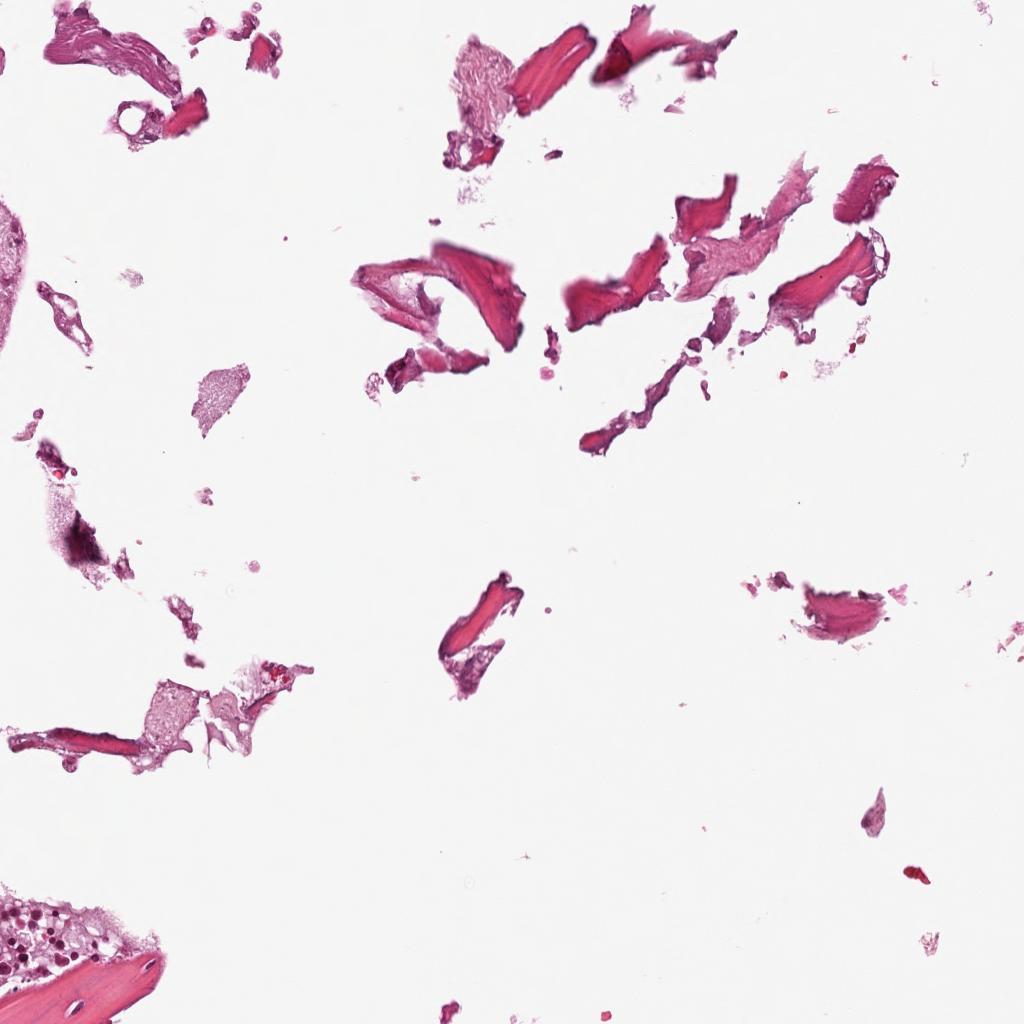
Label: Non-Tumor